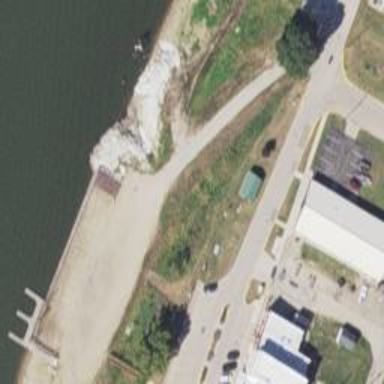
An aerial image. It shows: Slipway on leisure land.